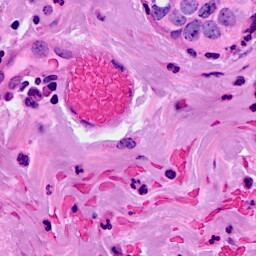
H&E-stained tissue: Breast